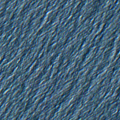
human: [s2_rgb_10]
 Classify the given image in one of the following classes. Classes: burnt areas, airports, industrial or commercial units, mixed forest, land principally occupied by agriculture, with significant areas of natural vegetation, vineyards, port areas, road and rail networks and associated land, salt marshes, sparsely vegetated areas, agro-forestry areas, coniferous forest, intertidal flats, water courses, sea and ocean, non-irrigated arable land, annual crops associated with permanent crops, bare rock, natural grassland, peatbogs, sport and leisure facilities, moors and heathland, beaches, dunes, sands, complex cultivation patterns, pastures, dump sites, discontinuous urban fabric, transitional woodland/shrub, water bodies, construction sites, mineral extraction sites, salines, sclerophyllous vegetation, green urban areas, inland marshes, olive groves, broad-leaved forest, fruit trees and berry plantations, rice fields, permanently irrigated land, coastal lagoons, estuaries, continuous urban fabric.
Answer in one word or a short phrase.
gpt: sea and ocean